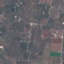
Label: PermanentCrop